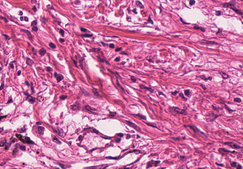
Tumor epithelial tissue: no
Tumor-associated stroma tissue: yes
Normal tissue: no